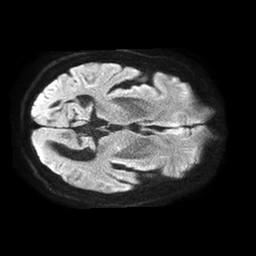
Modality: TRACE
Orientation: axial
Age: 72
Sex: female
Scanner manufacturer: philips
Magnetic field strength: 1.5 T
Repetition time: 4.6 s
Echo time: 0.08517 s